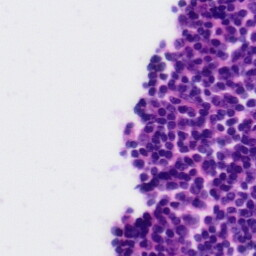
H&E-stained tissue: Tonsil